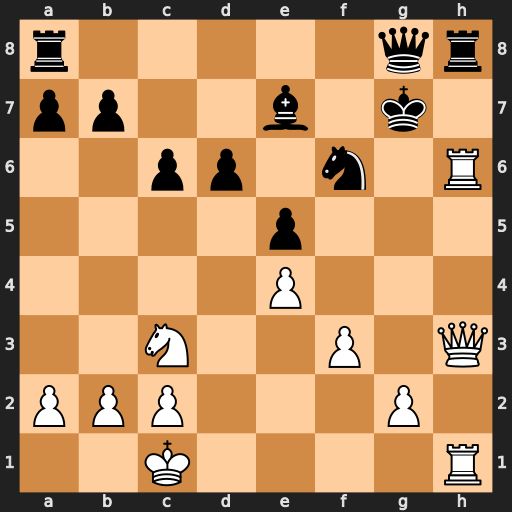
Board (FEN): r5qr/pp2b1k1/2pp1n1R/4p3/4P3/2N2P1Q/PPP3P1/2K4R
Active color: w
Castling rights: -
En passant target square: -
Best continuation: Rxh8 Qxh8 Qg3+ Kf7 Rxh8